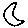
Label: moon